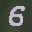
Label: 6